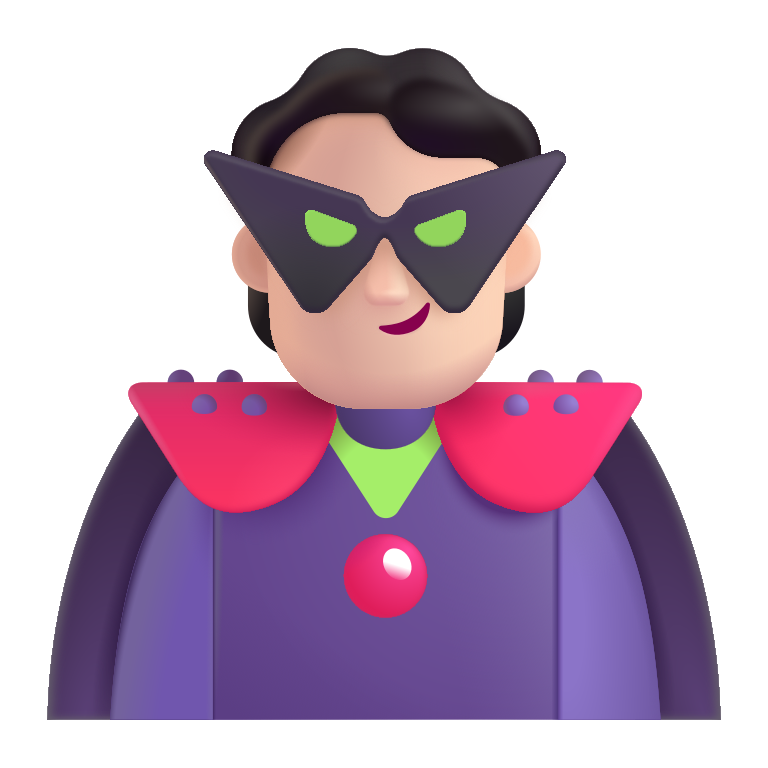
person supervillain color light